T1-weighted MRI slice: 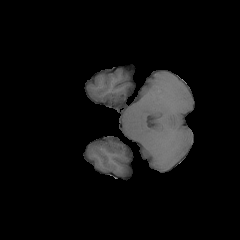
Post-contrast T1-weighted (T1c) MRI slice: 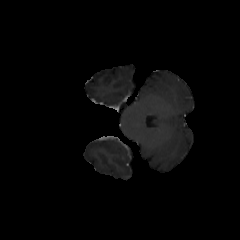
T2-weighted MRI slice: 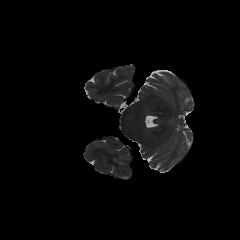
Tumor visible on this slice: no